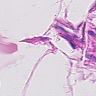
Metastatic tissue present: no